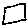
Label: square